Question: Allow Bottle routes to handle requests for images in the format:
'''
<img src="/gridfs/img/my_image.jpg">
'''
On the server, this is being handled by a Bottle route and returning the image as expected:
'''
@route('/gridfs/img/<filename>')
def server_gridfs_img(filename):
# get the image
# return it
'''
In a local environment however, with 'mod_wsgi' set up, I am getting the error:
> Internal Server Error
The server encountered an internal error or misconfiguration and was unable to complete your request.
Please contact the server administrator at webmaster@localhost to inform them of the time this error occurred, and the actions you performed just before this error.
More information about this error may be available in the server error log.
Apache/2.4.7 (Ubuntu) Server at localhost Port 80
This is my local 'mod_wsgi' configuration:
'''
WSGIPythonHome /var/www/html/ENV
WSGIPythonPath /var/www/html:/var/www/html/ENV/lib/python2.7/site-packages:/var/www/html/wsgi
<VirtualHost *:80>
# for all content in static folder - css, js, img, fonts
Alias /static/ /var/www/html/wsgi/static/
# for rockmongo administration
Alias /rockmongo /var/www/html/rockmongo
<Directory /var/www/html/rockmongo>
Order deny,allow
Allow from all
</Directory>
ServerAdmin webmaster@localhost
DocumentRoot /var/www/html
WSGIScriptAlias / /var/www/html/wsgi/application
ErrorLog ${APACHE_LOG_DIR}/error.log
CustomLog ${APACHE_LOG_DIR}/access.log combined
</VirtualHost>
'''
This is my '/var/www/html/wsgi/application':
'''
from mybottleapp import application
'''

The rest of the routes in my application seem to be being honored.
It doesn't seem that Bottle is handling the requests for images like '/gridfs/img/my_image.jpg' though.
How can I make that happen?
Looked at Apache error log and saw this:
'''
CorruptGridFile: no chunk #1
'''
I am troubleshooting that now...
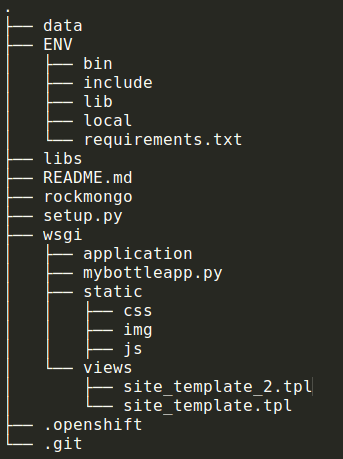
Answer: I posted the solution to the updated situation mentioned above here:
<URL>
The data corruption was caused from exporting and importing with RockMongo - apparently sometimes there can be issues with this approach and larger data sets.